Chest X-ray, PA view. Patient: 81 years old, sex M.
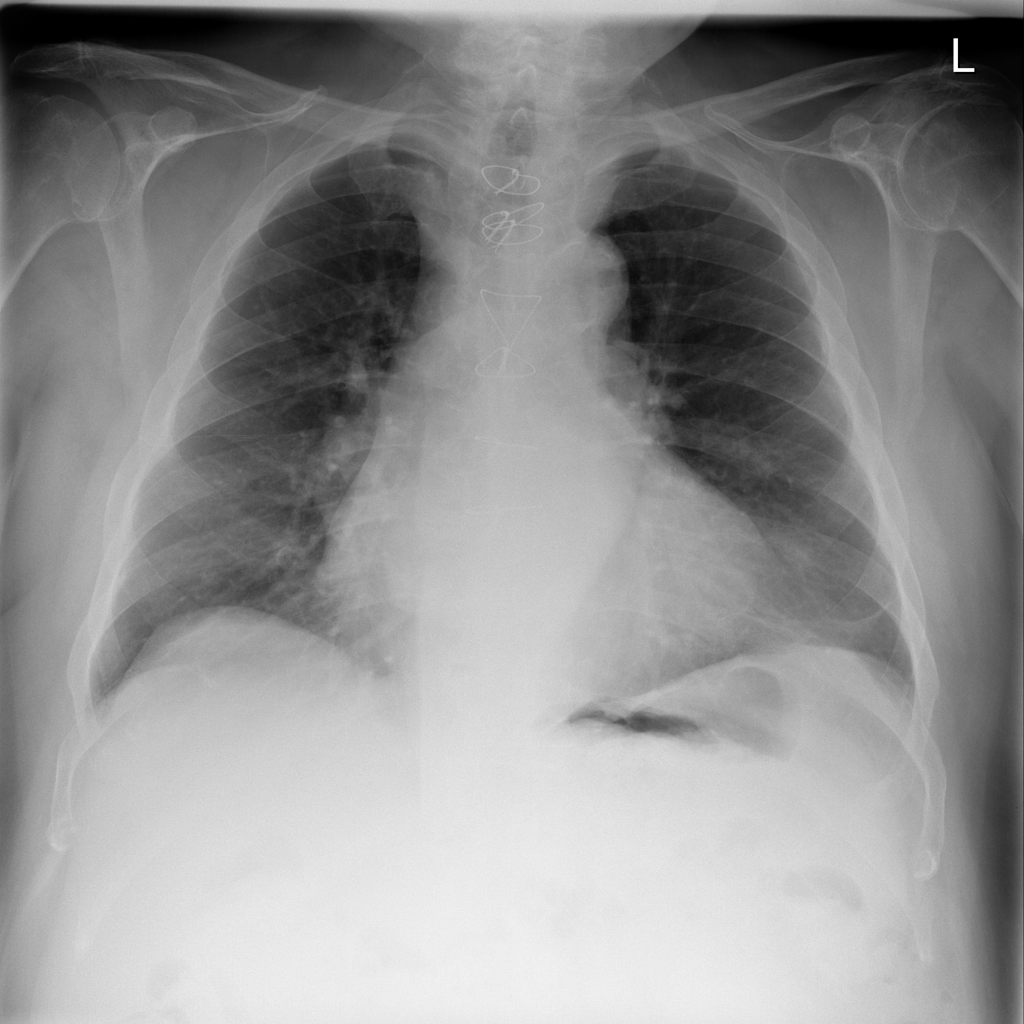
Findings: Atelectasis, Pneumothorax